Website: macys
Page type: billing-address
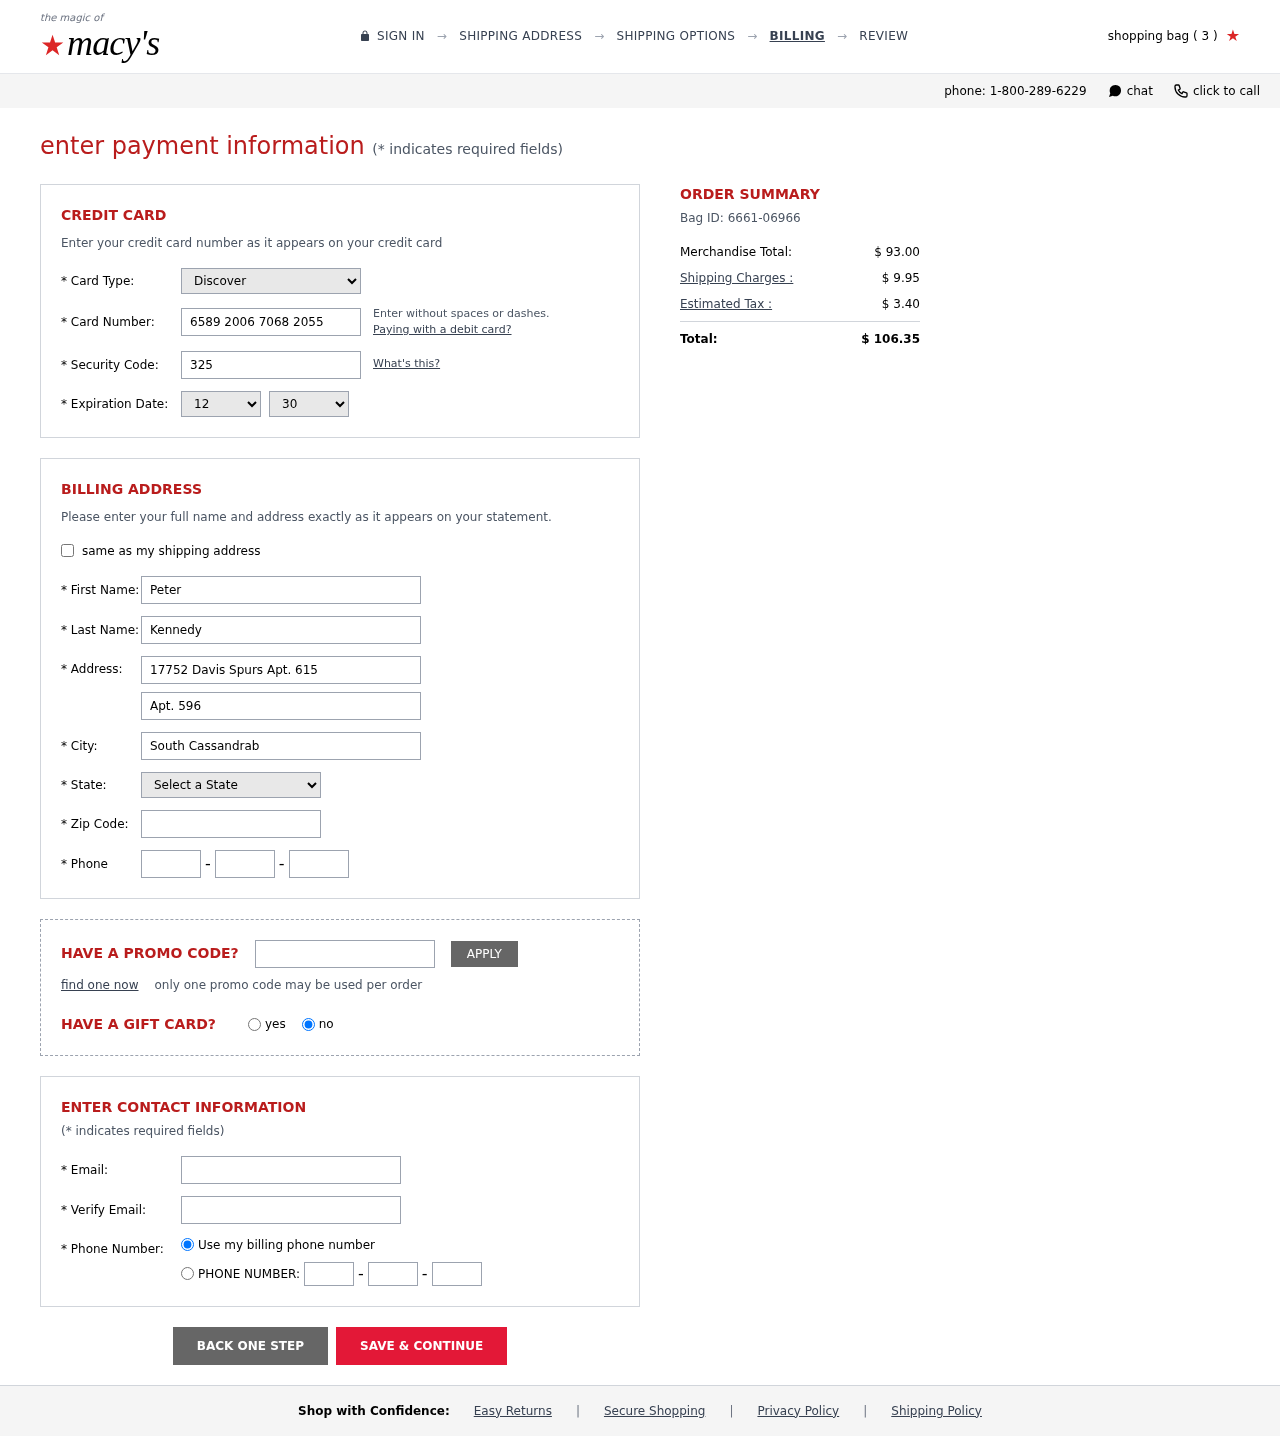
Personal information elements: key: PII_CARD_CVV
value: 325
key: PII_CARD_EXPIRY_MONTH
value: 12
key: PII_CARD_EXPIRY_YEAR
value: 30
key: PII_CARD_NUMBER
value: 6589 2006 7068 2055
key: PII_CARD_TYPE
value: Discover
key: PII_CITY
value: South Cassandraborough
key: PII_EMAIL
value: peterkennedy@hotmail.com
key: PII_FIRSTNAME
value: Peter
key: PII_LASTNAME
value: Kennedy
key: PII_PHONE_AREA
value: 286
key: PII_PHONE_PREFIX
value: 403
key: PII_PHONE_SUFFIX
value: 0335
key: PII_POSTCODE
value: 35633
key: PII_STATE_ABBR
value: ME
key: PII_STREET
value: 17752 Davis Spurs Apt. 615
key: PII_STREET2
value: Apt. 596
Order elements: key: ORDER_NUM_ITEMS
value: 3
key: ORDER_ID
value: Bag ID: 6661-06966
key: ORDER_SUBTOTAL
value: $ 93.00
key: ORDER_SHIPPING_COST
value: $ 9.95
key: ORDER_TAX
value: $ 3.40
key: ORDER_TOTAL
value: $ 106.35